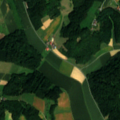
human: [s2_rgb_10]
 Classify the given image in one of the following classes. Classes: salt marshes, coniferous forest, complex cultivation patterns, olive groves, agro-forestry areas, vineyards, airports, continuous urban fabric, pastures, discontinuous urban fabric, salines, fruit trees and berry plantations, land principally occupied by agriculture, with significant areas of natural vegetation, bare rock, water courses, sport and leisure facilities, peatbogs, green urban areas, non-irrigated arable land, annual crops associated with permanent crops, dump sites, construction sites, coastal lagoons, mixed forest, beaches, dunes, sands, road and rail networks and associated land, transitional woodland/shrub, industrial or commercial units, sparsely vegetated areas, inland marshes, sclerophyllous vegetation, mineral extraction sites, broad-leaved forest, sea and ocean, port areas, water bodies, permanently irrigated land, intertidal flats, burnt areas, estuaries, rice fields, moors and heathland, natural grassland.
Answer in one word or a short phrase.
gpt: non-irrigated arable land, complex cultivation patterns, broad-leaved forest